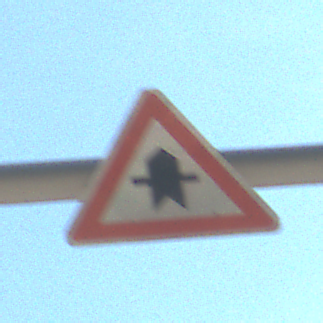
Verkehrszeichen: Vorfahrt
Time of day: MorningAfternoon
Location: Outdoor (Nature)
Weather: PartlyCloudy
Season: NotSpecified
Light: Natural